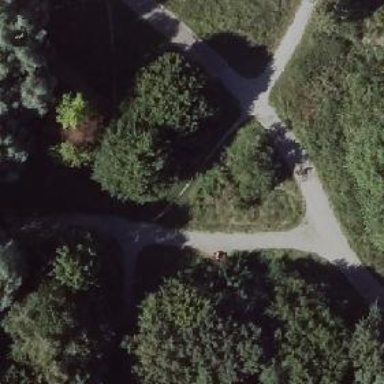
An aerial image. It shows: Footway.